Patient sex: F
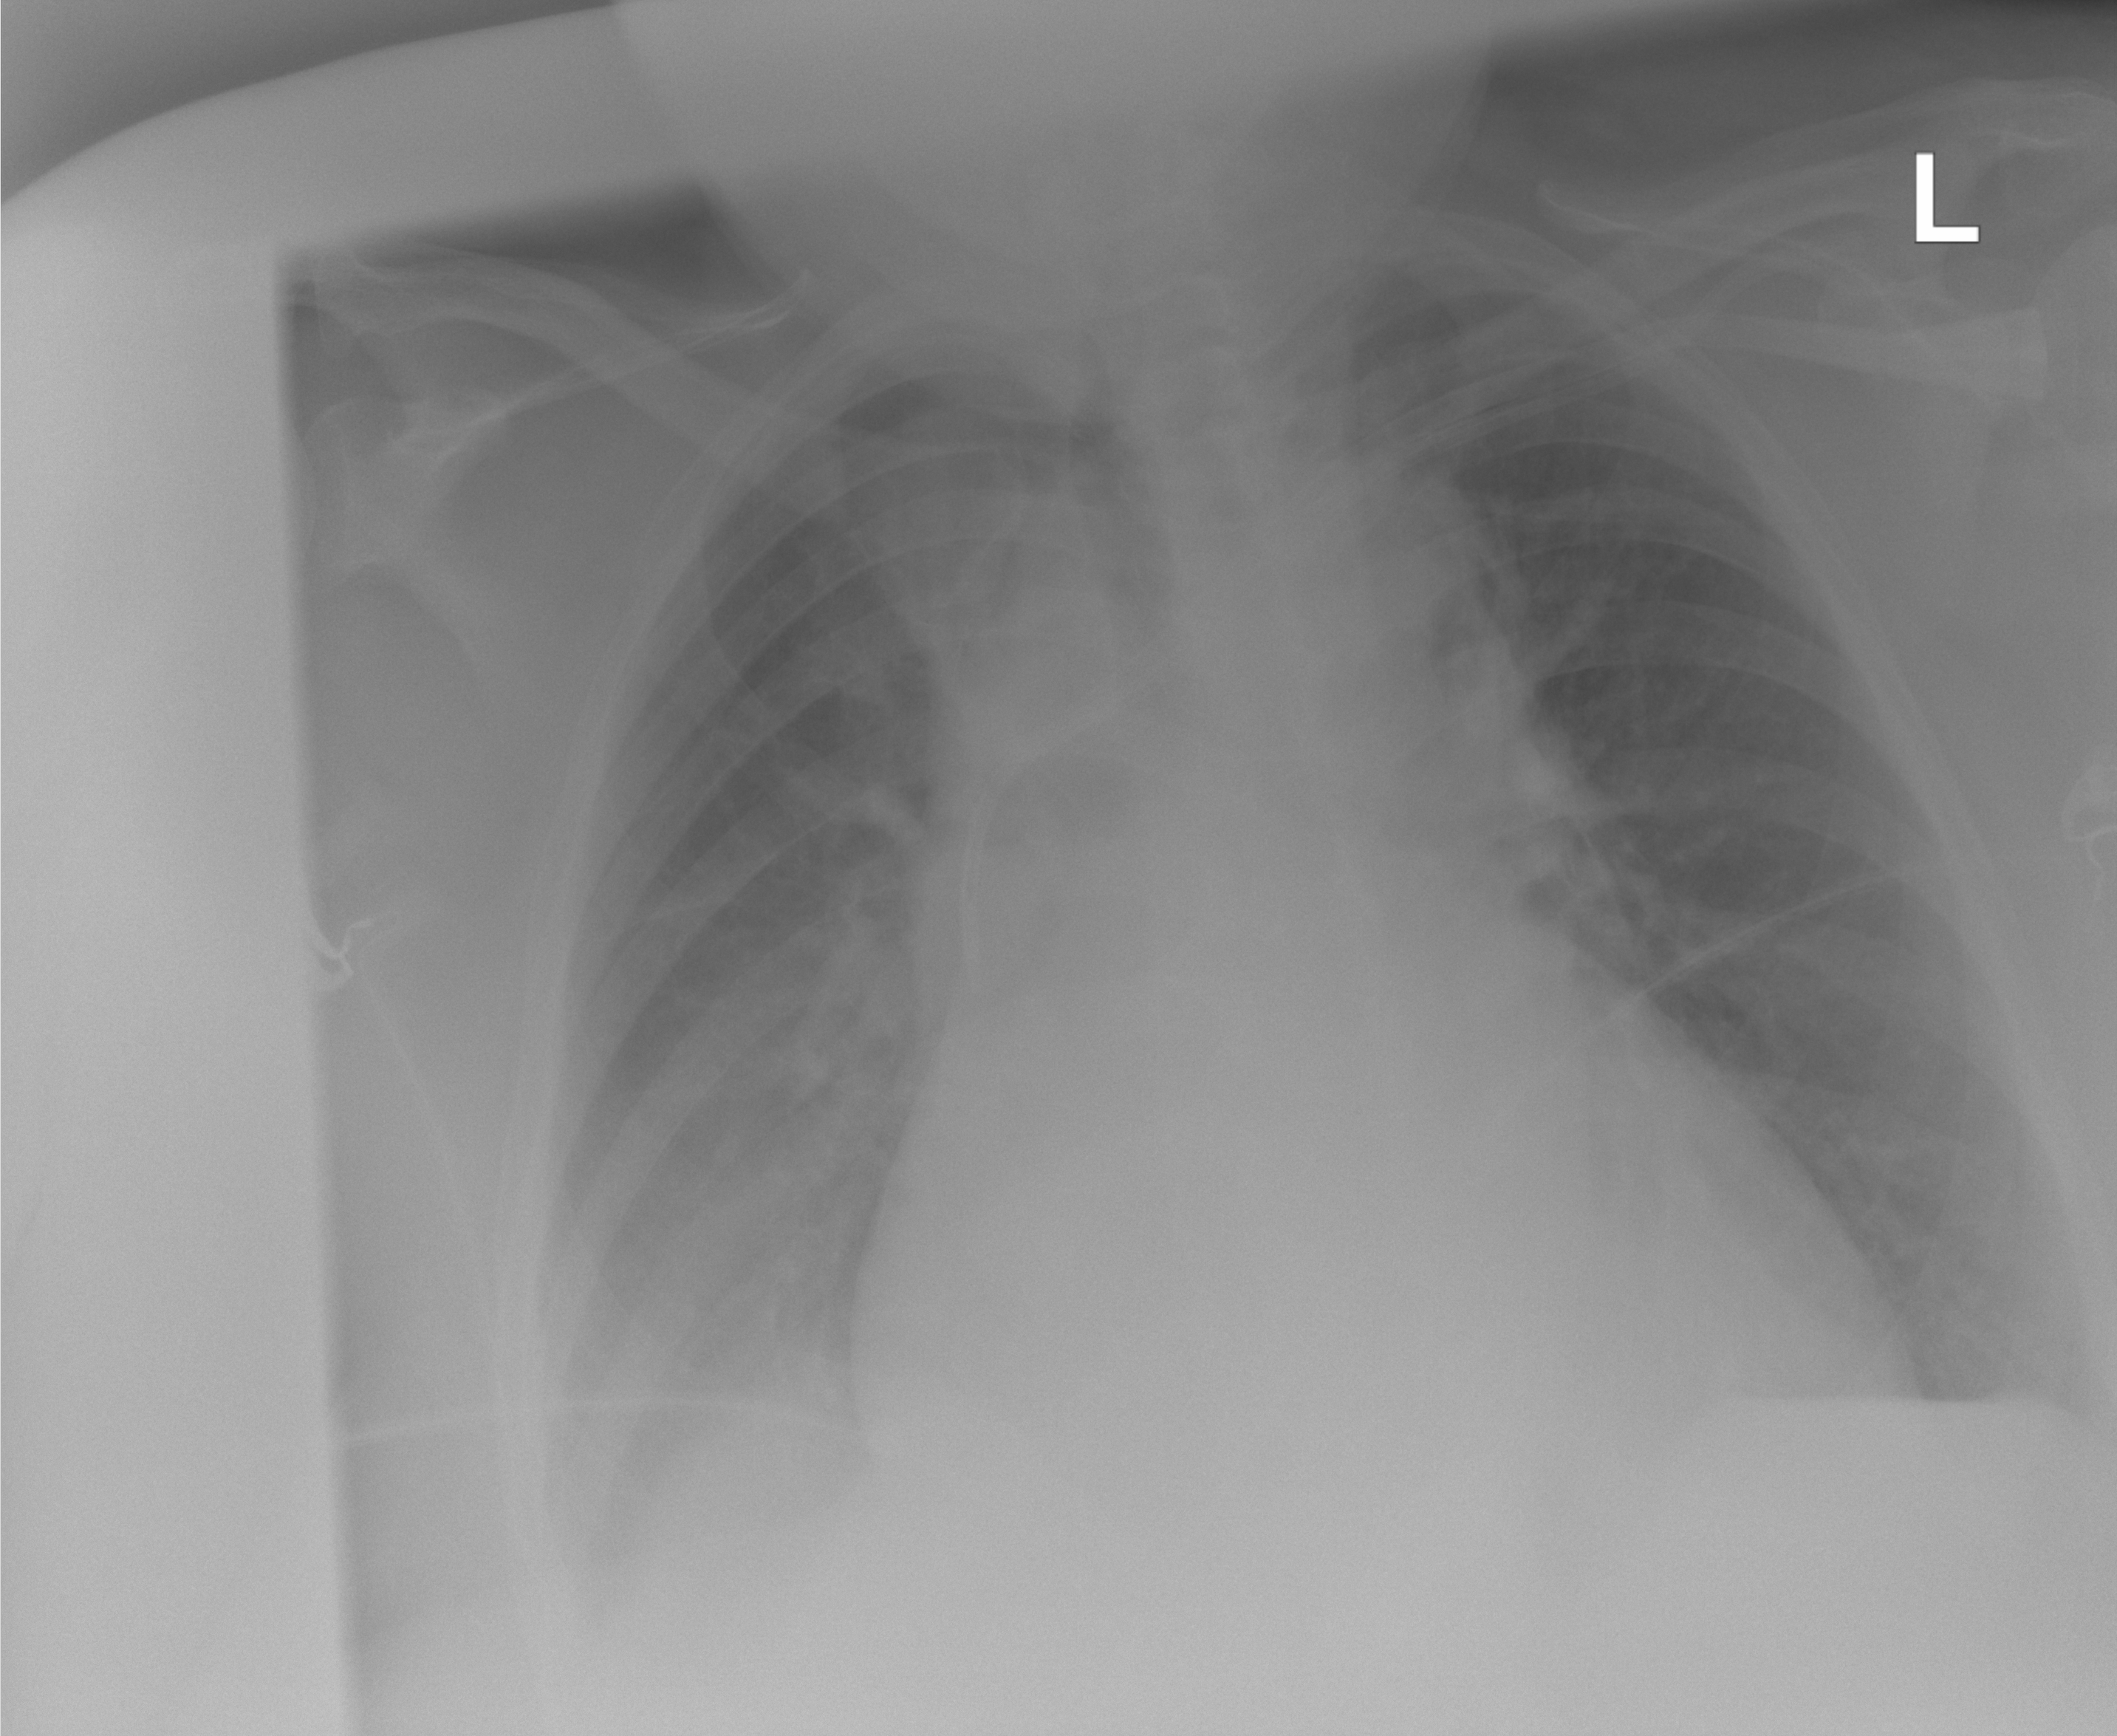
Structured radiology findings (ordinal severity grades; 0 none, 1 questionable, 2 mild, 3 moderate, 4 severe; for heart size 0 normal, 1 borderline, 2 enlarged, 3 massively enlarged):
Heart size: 2
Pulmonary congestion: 0
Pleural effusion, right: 2
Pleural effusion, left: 1
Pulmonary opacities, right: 0
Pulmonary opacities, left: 0
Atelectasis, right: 2
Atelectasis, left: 0